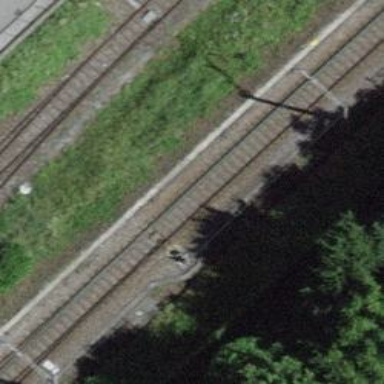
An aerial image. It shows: Railway switch.